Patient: sex M, age 68
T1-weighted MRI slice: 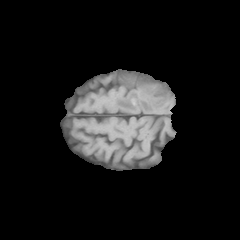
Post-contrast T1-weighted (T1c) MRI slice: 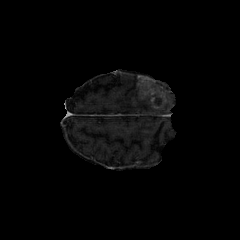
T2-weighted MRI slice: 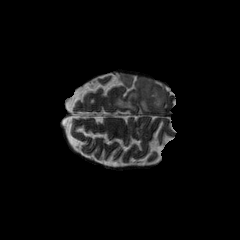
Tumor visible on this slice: yes
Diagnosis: Glioblastoma, IDH-wildtype
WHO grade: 4